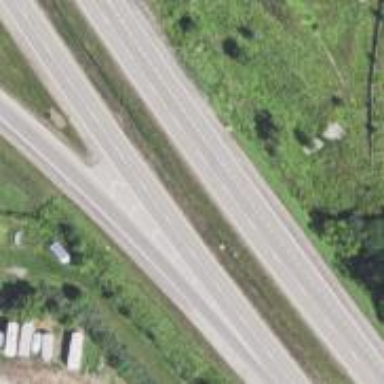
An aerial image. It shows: Asphalt trunk highway.